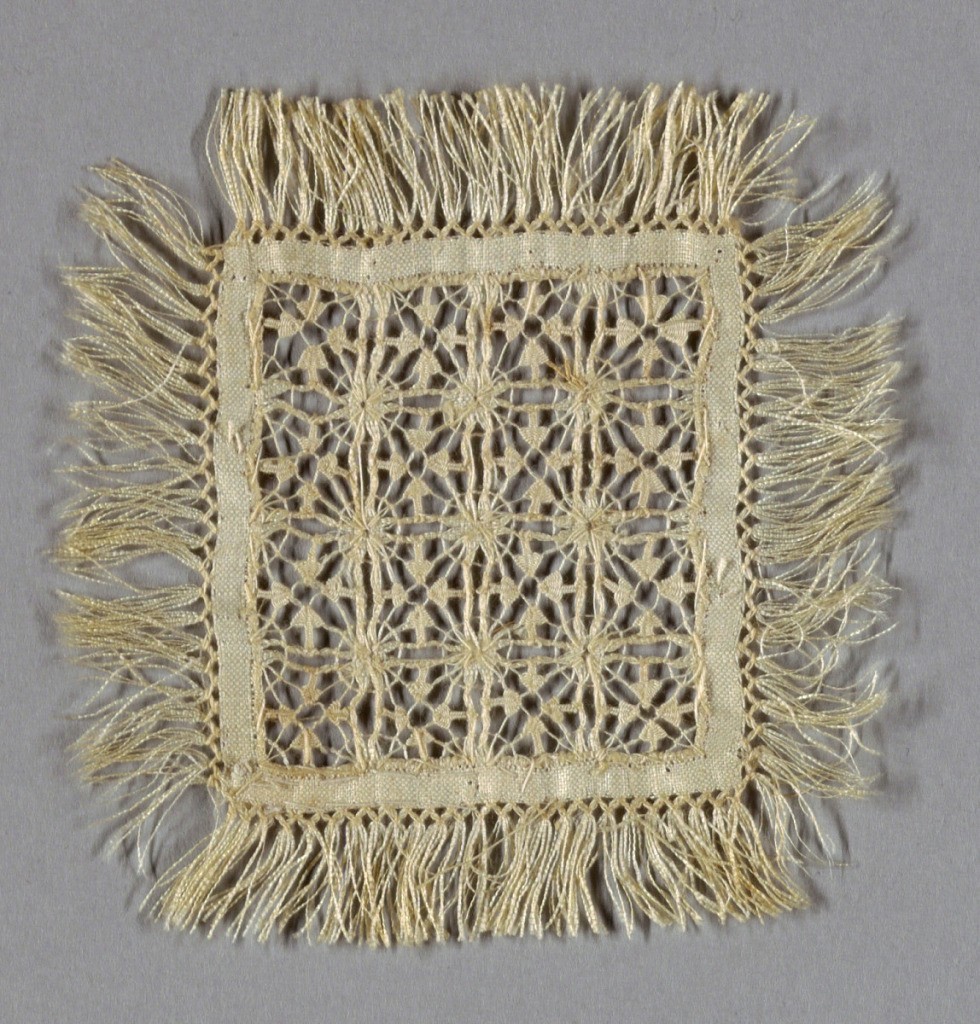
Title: Sample
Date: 1892
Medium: linen Technique: grid of withdrawn element with needle lace, reticella style
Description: Square of fringed linen with center portion ornamented with drawn and cutwork with lace stitches. One of six samples mounted on a piece of blue satin ribbon.